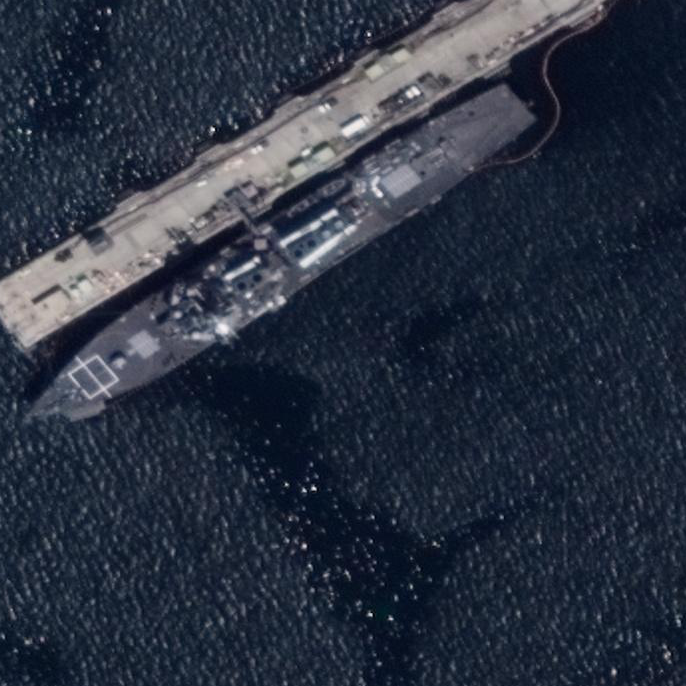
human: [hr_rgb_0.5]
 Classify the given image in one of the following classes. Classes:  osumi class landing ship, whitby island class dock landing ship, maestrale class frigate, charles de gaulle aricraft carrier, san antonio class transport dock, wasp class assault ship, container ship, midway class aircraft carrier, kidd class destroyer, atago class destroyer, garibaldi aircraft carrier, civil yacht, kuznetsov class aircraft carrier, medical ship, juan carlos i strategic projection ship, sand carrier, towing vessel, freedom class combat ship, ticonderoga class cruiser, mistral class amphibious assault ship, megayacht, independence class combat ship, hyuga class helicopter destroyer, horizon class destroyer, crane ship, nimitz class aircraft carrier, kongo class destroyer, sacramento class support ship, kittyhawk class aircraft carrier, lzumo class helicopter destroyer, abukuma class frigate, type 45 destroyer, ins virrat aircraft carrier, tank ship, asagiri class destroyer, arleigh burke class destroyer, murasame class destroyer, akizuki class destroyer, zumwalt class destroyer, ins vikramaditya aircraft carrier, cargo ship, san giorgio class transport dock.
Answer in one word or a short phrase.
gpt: Arleigh Burke class destroyer